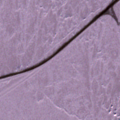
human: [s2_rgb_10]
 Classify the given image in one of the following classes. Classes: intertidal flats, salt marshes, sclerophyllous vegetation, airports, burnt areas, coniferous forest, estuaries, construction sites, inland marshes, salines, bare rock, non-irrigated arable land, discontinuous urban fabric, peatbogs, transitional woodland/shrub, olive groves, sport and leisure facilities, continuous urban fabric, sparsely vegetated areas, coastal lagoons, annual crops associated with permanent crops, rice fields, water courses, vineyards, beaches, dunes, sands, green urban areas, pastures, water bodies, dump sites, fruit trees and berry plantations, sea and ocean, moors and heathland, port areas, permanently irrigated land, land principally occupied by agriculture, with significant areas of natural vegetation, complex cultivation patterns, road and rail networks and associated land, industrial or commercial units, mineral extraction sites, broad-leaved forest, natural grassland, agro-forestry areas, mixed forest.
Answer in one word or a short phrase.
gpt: sea and ocean